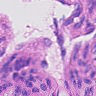
Metastatic tissue present: yes